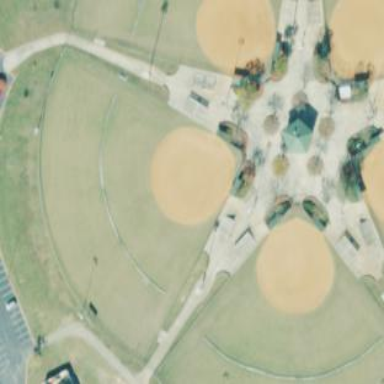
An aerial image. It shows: Baseball pitch for leisure land.